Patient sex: M
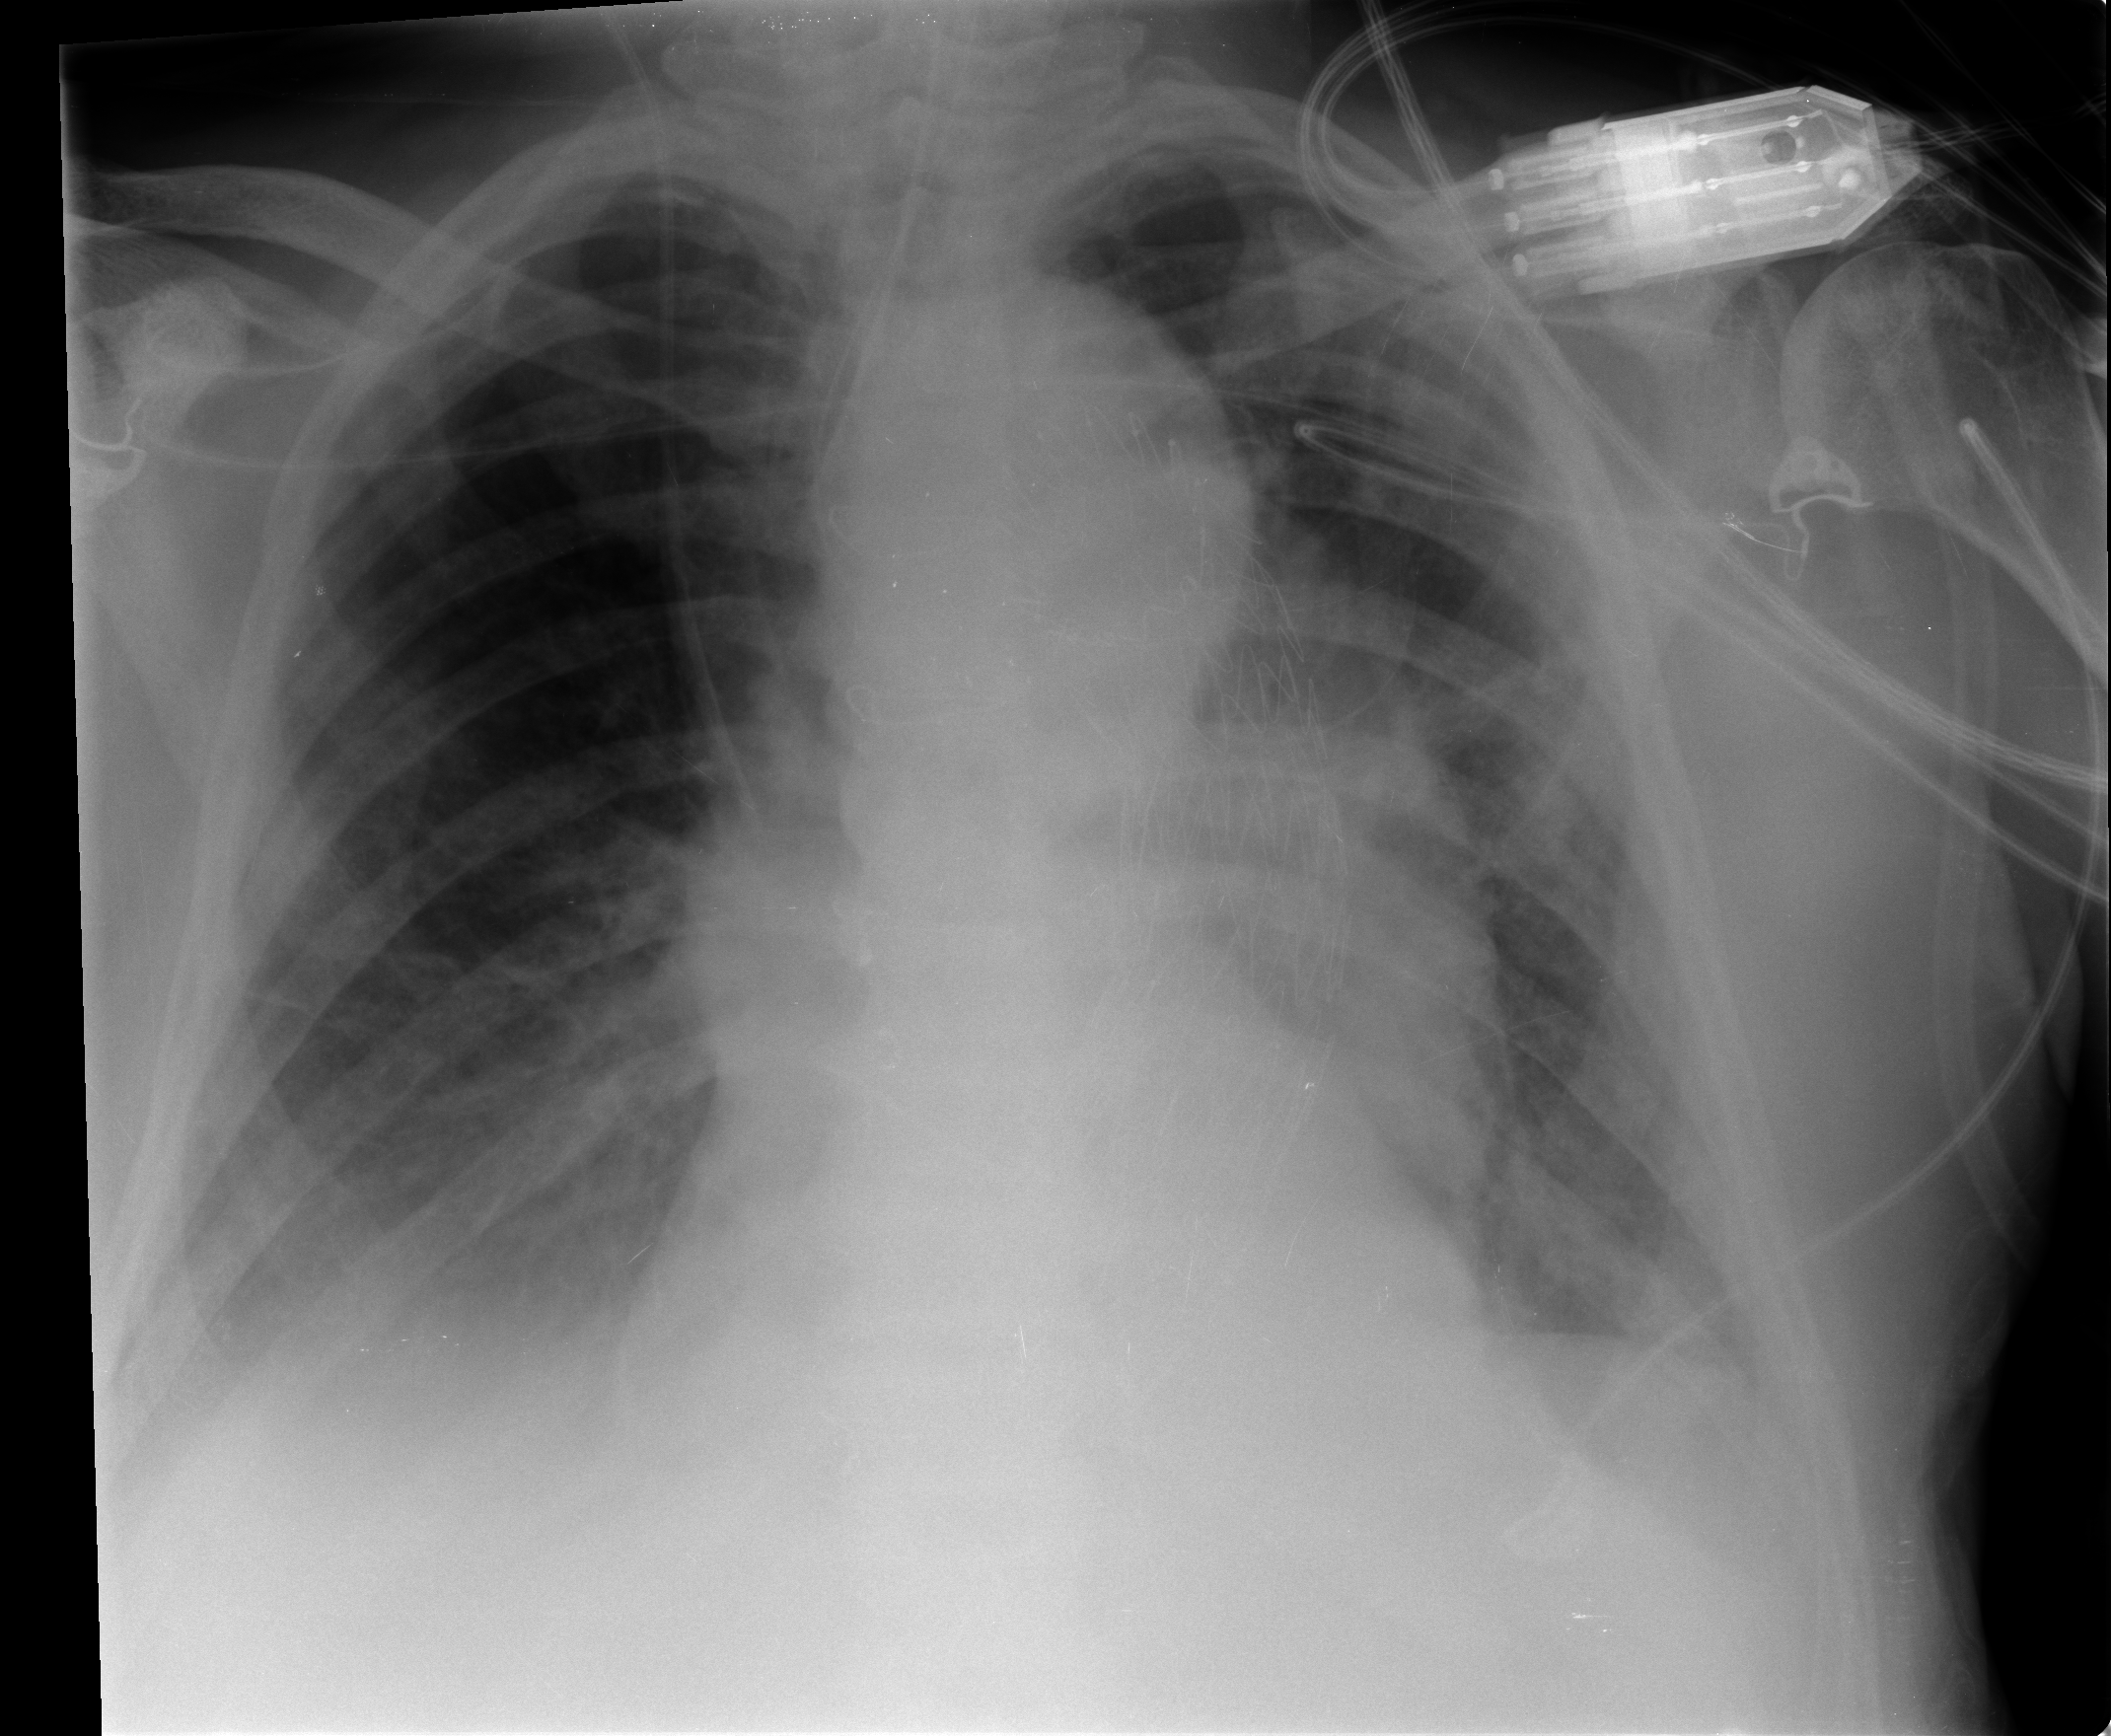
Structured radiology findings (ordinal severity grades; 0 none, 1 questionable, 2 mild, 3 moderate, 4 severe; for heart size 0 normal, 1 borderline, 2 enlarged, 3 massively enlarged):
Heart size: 3
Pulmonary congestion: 3
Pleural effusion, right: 1
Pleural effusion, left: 1
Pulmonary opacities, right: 3
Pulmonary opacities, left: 2
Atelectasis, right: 2
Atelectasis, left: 2